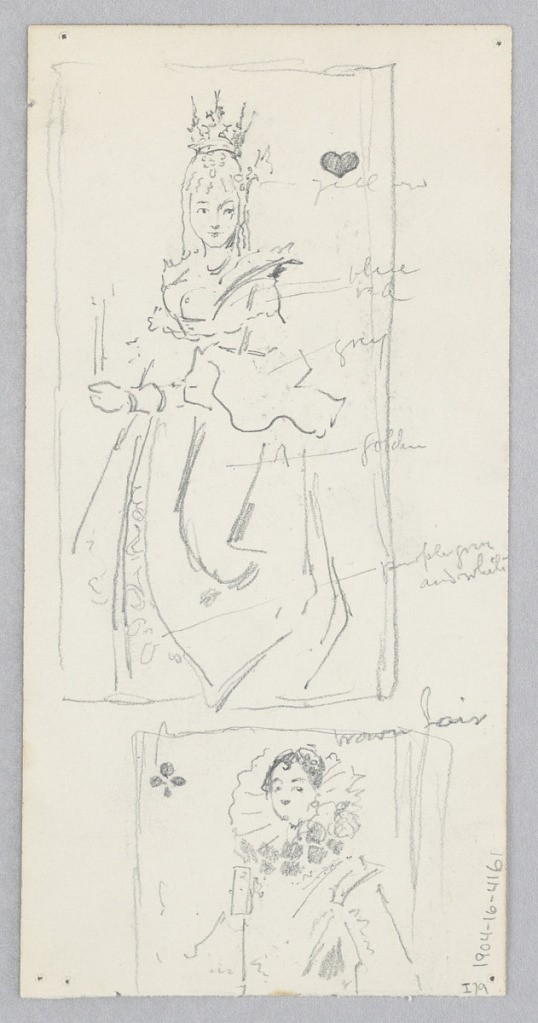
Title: View of Venice, Italy
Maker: Robert Frederick Blum, American, 1857–1903
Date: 1882
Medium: Graphite on wove paper
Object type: Drawing
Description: Recto: Sketch of a street scene in Venice; Verso: Sketch of playing cards.